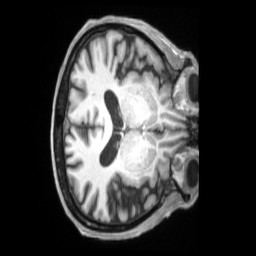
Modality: T1w
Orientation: axial
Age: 64
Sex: male
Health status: ill
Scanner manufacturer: siemens
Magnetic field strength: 3 T
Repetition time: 2.2 s
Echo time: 0.00157 s